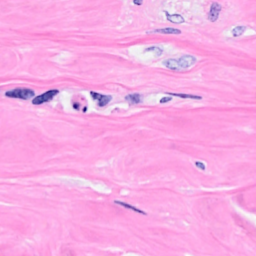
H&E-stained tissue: Breast